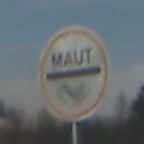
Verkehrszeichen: MautflichtigeStrecke
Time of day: MorningAfternoon
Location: Outdoor (Nature)
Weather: Clear
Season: NotSpecified
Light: Natural